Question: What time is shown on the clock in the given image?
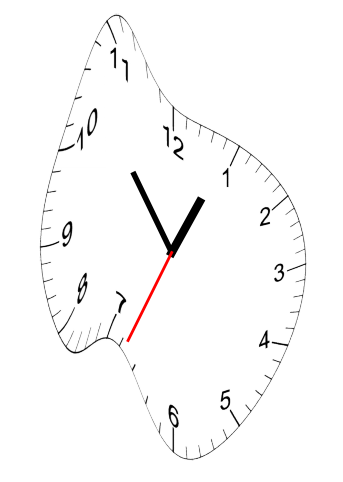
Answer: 12:53:34